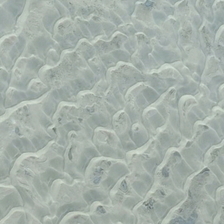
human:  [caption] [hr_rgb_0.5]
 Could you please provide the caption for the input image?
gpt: many ripples like fish scales are in a piece of gray desert .

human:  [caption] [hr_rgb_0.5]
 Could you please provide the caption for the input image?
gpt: many ripples like fish scales are in a piece of gray desert .

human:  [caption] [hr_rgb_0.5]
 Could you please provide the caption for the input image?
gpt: many ripples like fish scales are in a piece of gray desert .

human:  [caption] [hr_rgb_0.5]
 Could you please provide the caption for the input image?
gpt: many ripples like fish scales are in a piece of gray desert .

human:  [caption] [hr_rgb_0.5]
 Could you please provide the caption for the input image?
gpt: many ripples like fish scales are in a piece of gray desert .